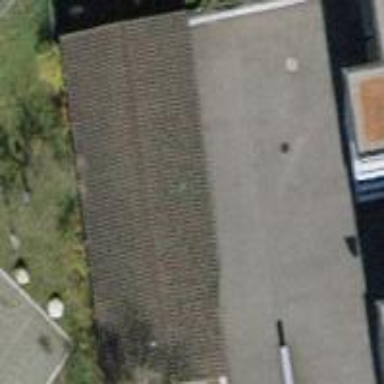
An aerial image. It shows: Group of garages.